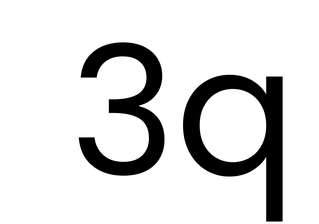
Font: Poppins-Regular